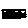
Label: bird